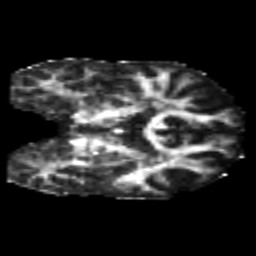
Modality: FA
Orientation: coronal
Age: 24
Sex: male
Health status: healthy
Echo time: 0.074 s